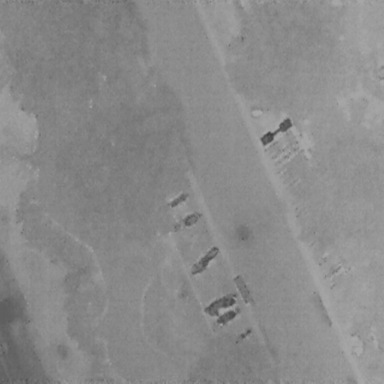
There are five Bicycles in the infrared image.